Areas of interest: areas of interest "Business Office Building"
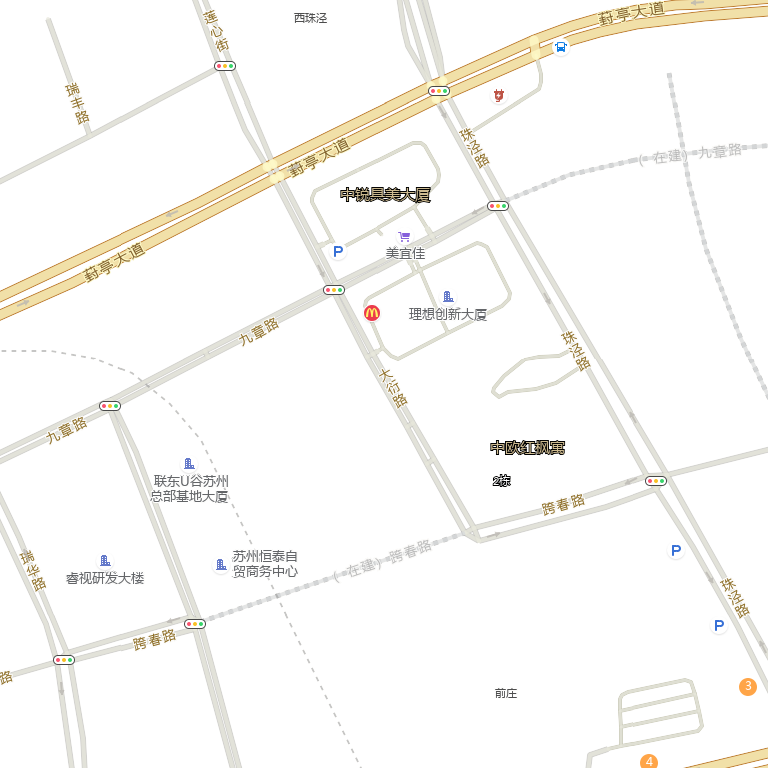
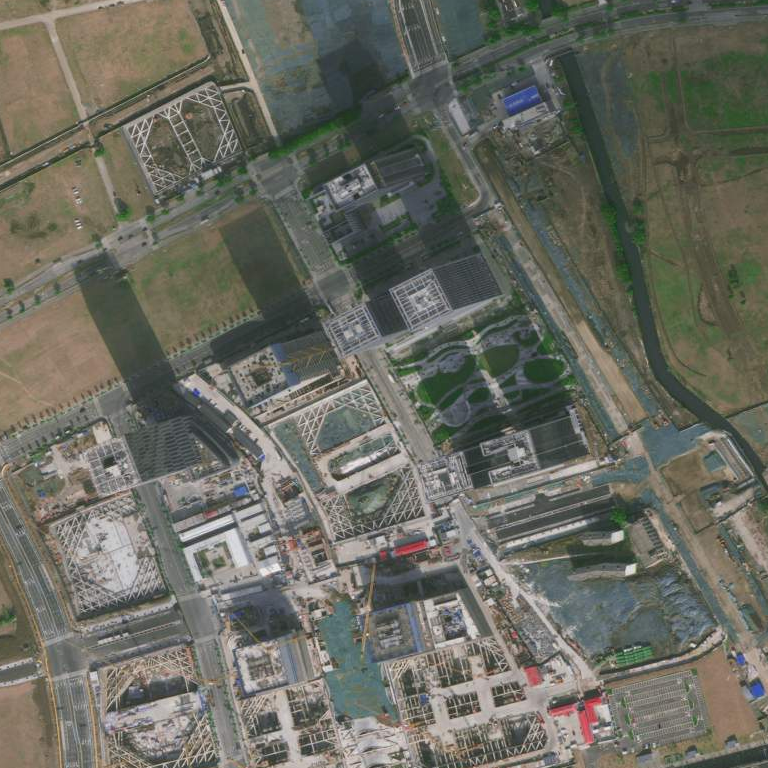